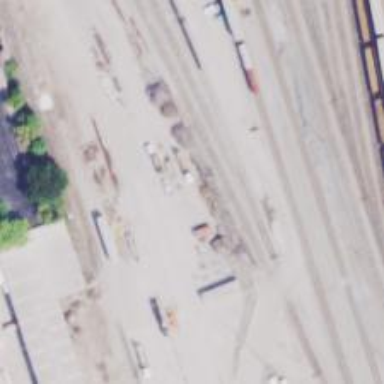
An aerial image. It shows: Railway yard.